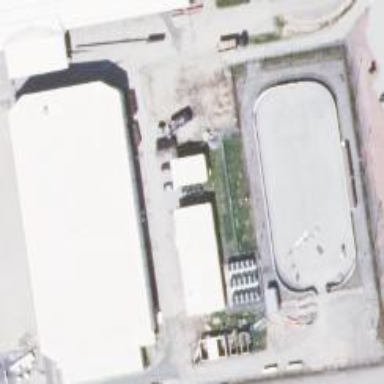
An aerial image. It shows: Building featuring ice rink for ice hockey and ice skating leisure activities.